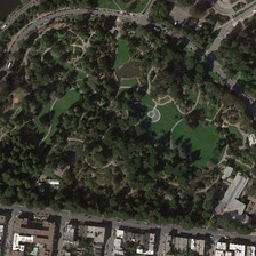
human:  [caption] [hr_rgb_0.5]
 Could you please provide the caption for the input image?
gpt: Parks around residential areas

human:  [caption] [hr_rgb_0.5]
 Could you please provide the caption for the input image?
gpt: The park is surrounded by residential areas.

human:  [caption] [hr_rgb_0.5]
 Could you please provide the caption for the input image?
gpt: there is a row of gray roof houses near the park .

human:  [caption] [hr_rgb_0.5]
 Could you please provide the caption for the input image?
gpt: The park is guarded by residential areas.

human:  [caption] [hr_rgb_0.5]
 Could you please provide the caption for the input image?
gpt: The Park is surrounded by residential areas.